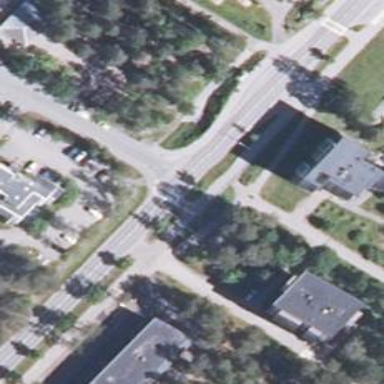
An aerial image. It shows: Cycleway.